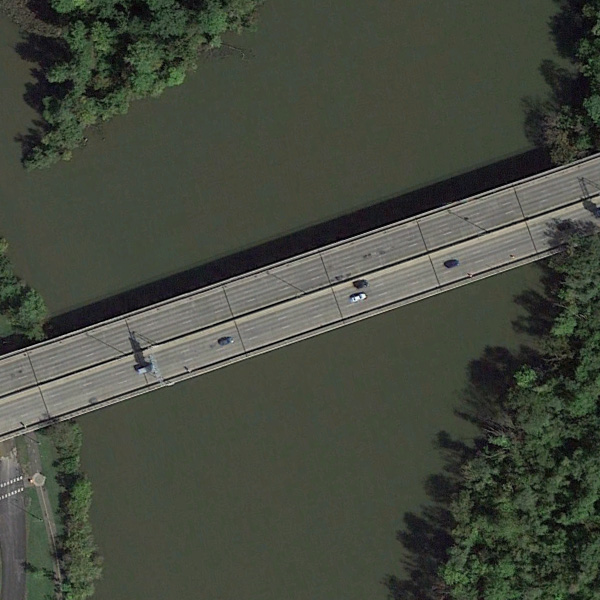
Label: Bridge